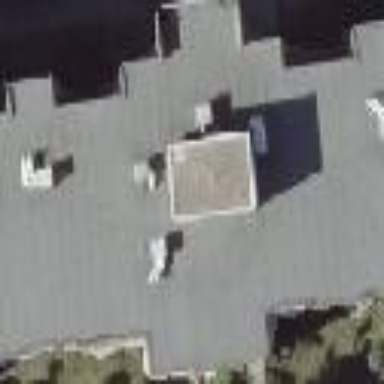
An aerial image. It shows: Modern apartment building with flat roof. The building is grey with dark grey roof.